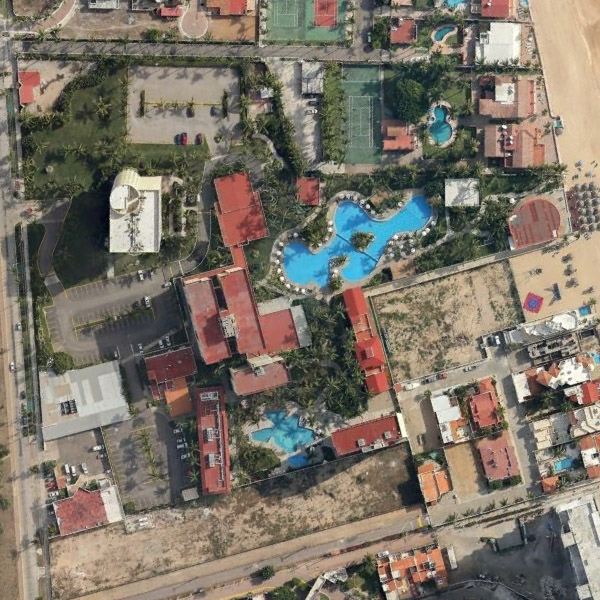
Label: Resort